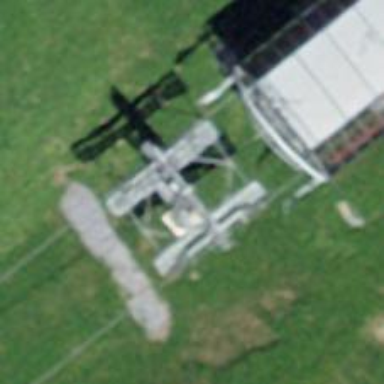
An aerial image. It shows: Pylon for aerialway.